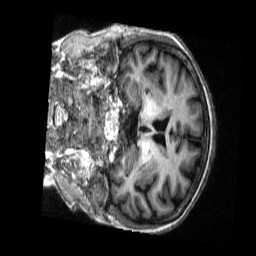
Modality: T1w
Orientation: coronal
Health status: ill
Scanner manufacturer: siemens
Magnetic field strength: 3 T
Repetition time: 2.3 s
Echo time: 0.00298 s